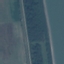
Land use / land cover: River